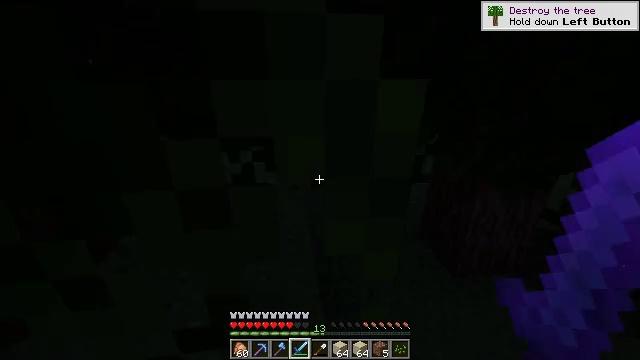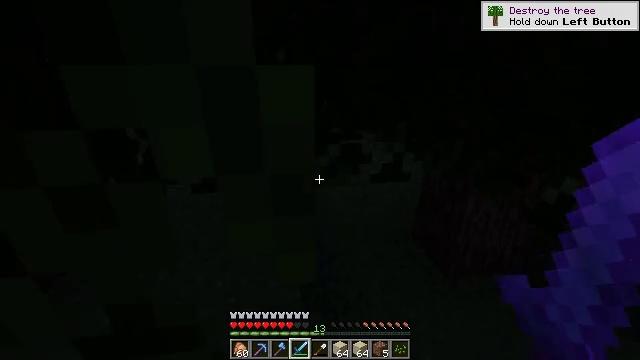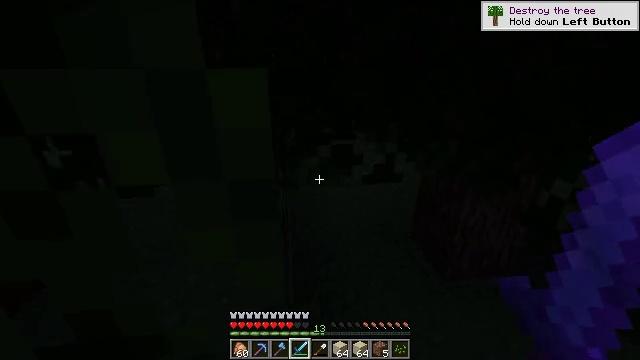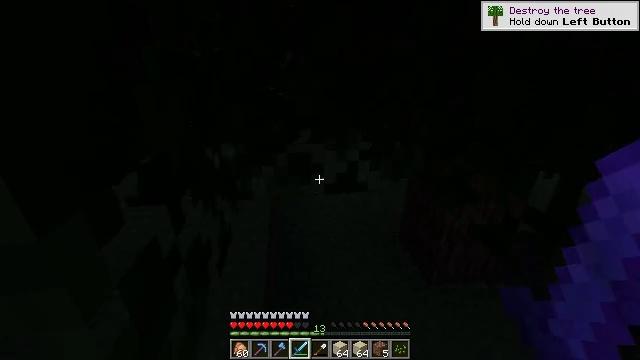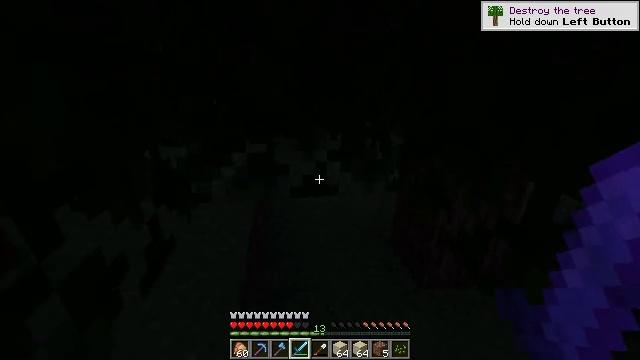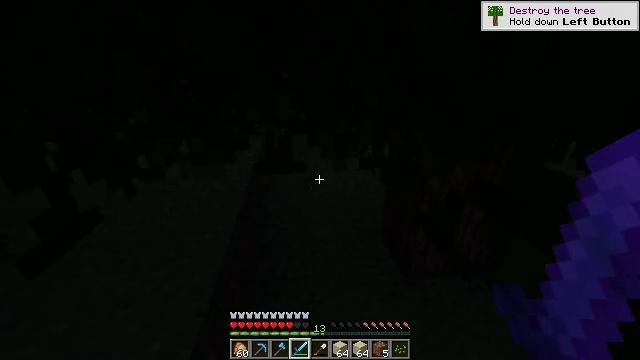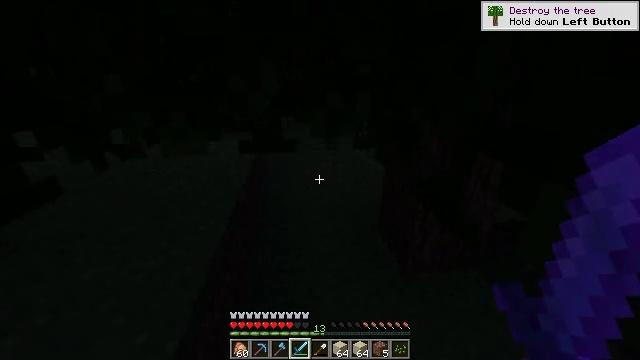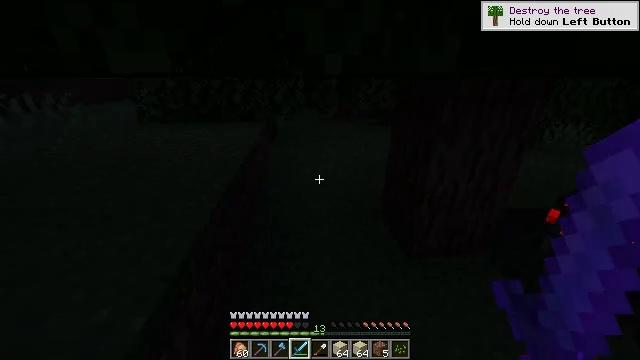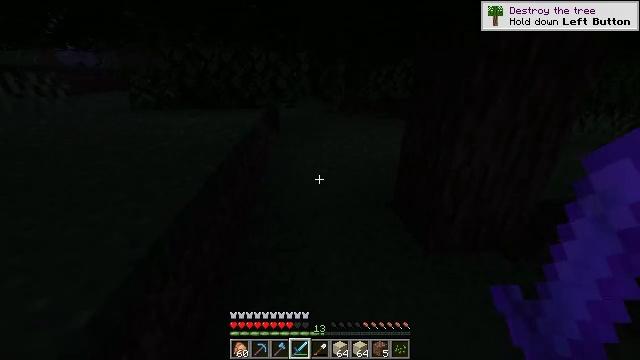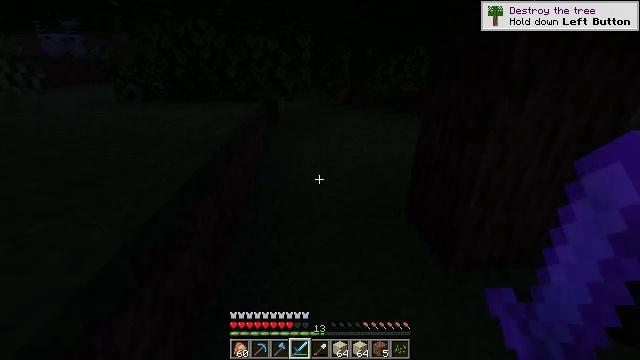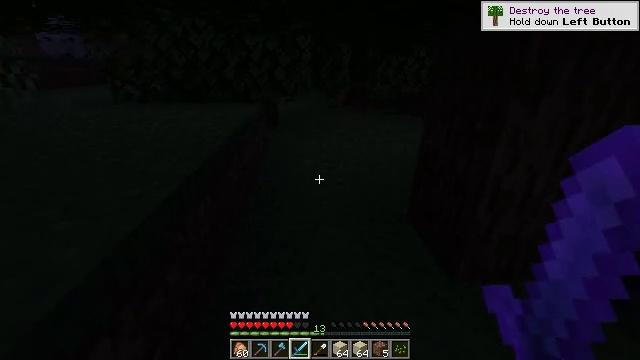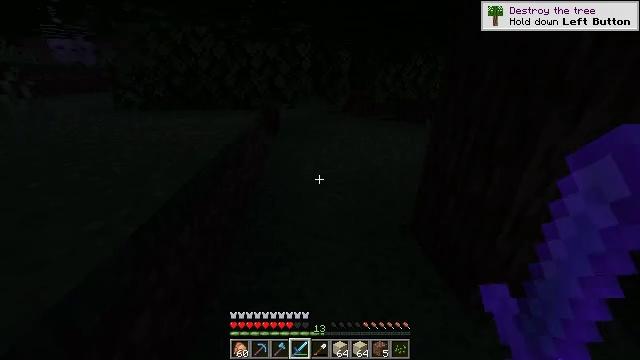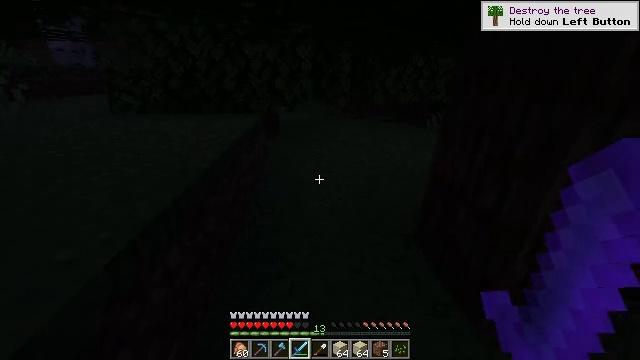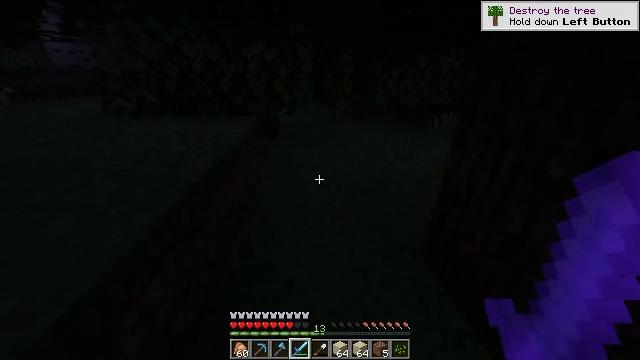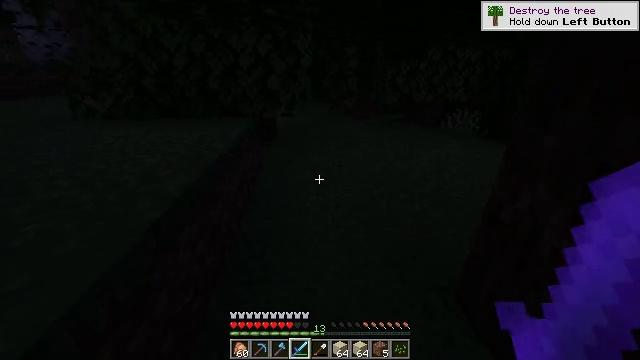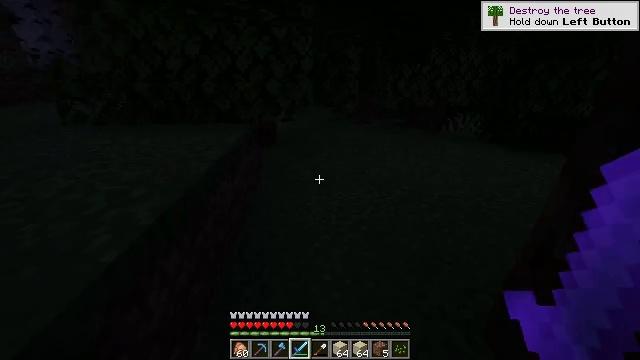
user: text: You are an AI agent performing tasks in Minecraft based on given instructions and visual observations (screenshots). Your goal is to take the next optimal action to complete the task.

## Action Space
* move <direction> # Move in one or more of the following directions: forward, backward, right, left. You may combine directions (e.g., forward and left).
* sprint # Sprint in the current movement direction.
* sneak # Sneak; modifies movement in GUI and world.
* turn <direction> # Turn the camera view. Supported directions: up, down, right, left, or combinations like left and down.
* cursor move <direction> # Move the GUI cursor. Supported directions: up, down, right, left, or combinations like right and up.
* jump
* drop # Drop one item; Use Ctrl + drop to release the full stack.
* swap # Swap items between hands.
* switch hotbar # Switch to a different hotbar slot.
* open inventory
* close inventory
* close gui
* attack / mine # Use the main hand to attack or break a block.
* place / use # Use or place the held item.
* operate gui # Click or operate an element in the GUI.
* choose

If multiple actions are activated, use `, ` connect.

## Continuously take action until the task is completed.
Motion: motion action
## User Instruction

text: Trim the tree by mining oak leaves.
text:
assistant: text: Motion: move forward and move right
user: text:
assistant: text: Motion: move forward and move right
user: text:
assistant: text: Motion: move forward and move right, sprint
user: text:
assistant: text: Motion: move forward and move right, sprint
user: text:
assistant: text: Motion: move forward, sprint
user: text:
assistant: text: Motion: move forward, sprint
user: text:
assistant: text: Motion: move forward, sprint
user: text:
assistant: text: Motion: move forward, turn left
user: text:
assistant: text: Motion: move forward
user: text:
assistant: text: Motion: move forward
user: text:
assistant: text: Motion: move forward, sprint
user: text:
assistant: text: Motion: move forward, sprint
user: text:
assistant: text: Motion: move forward, sprint
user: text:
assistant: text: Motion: move forward, sprint
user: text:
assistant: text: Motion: move forward
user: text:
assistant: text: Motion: move forward
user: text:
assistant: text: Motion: move forward
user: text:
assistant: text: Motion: move forward
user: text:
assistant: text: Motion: move forward
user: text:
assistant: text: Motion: move forward
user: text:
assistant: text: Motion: move forward
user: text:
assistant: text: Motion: move forward
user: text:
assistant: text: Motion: move forward
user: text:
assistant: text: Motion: move forward
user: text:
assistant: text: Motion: move forward and move right
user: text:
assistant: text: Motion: move forward and move right
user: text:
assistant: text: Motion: move forward and move right
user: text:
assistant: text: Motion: move forward and move right
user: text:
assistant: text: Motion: move forward and move right, sprint
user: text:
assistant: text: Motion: move forward and move right, sprint